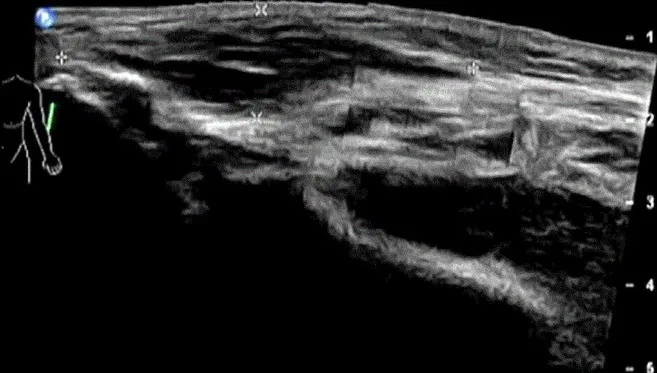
Ultrasonography of left forearm before the diagnosis of focal myositis.
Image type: radiology (ultrasound)